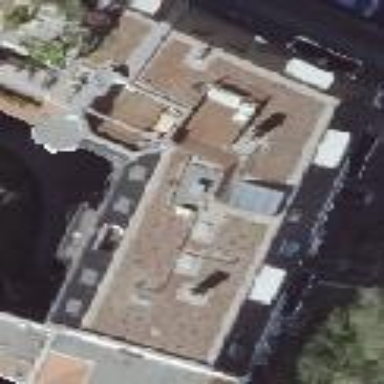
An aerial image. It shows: Saltbox-shaped roof distinguishes these apartments.